Question: I'd like some seasoned veteran advice on how I can find my answer. I know I have too much of the logic in my view, and I'm repeating myself but I'm still trying to "learn by doing" and this is about where I'm at to just get it working and I would learn how to refactor from there of course.
I want to iterate over a logistics created and if the logistics_title (passed through by a form of either "X", "Y", or "Z") matches "X" then display X in a div otherwise don't display anything.
'''
<div class="container-fluid">
<div class="row-fluid">
<div class="span4 hero-unit">
<% @logistics.each do |logistic| %>
<% if logistic.logistic_title = "Practice" %><br>
<%= logistic.logistic_title %>
<%= logistic.user.full_name %>
<%= logistic.content %><br>
<%= link_to time_ago_in_words(logistic.created_at) + " ago", logistic %> |
<%= link_to "Edit", edit_logistic_path(logistic) %> |
<%= link_to "Remove", logistic, method: :delete, data: { confirm: "Remove? This action cannot be undone."} %>
<% else %>
<%= puts "" %>
<% end %>
<% end %>
</div>
<div class="span4 hero-unit">
<% @logistics.each do |logistic| %>
<% if logistic.logistic_title = "Game" %><br>
<%= logistic.logistic_title %>
<%= logistic.user.full_name %>
<%= logistic.content %><br>
<%= link_to time_ago_in_words(logistic.created_at) + " ago", logistic %> |
<%= link_to "Edit", edit_logistic_path(logistic) %> |
<%= link_to "Remove", logistic, method: :delete, data: { confirm: "Remove? This action cannot be undone."} %>
<% else %>
<%= puts "" %>
<% end %>
<% end %>
</div>
<div class="span4 hero-unit">
<% @logistics.each do |logistic| %>
<% if logistic.logistic_title = "Etc." %><br>
<%= logistic.logistic_title %>
<%= logistic.user.full_name %>
<%= logistic.content %><br>
<%= link_to time_ago_in_words(logistic.created_at) + " ago", logistic %> |
<%= link_to "Edit", edit_logistic_path(logistic) %> |
<%= link_to "Remove", logistic, method: :delete, data: { confirm: "Remove? This action cannot be undone."} %>
<% else %>
<%= puts "" %>
<% end %>
<% end %>
</div>
'''
I know I'll need to write some helper stuff but a point in the right direction helps.
Please be gentle, this is how I learn.
Thanks for taking a look and for your attention.
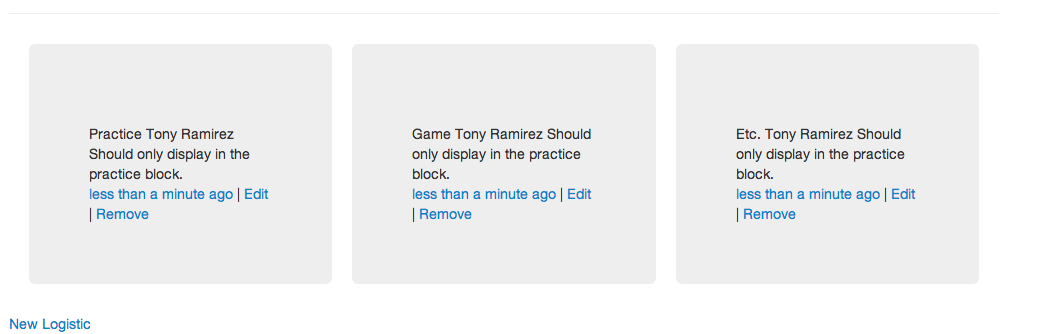
Answer: You're right in that there's a lot of duplicated code and logic in your view. If I were going to do this myself, I'd probably change the controller so that your @logistics instance variable is split up into three instance variables, based on the title:
'''
@practice = @game = @etc = []
@logistics.each do |logistic|
if logistic.title == 'Practice'
@practice << logistic
elsif logistic.title == 'Game'
@game << logistic
elsif logistic.title == 'Etc.'
@etc << logistic
end
end
'''
Regarding helpers, I think the link_to and logistic_edit_path helpers will generally be created for your helper if you're writing a standard Rails App and your Controller names matches the Model, so you shouldn't need to add those yourself.
Be careful not to use single equals (=) when you mean the equality operator. I think your code probably should look like this:
'''
<div class="container-fluid">
<div class="row-fluid">
<div class="span4 hero-unit">
<% @logistics.each do |logistic| %>
<% if logistic.logistic_title == "Practice" %>
<br>
<%= logistic.logistic_title %>
<%= logistic.user.full_name %>
<%= logistic.content %><br>
<%= link_to time_ago_in_words(logistic.created_at) + " ago", logistic %> |
<%= link_to "Edit", edit_logistic_path(logistic) %> |
<%= link_to "Remove", logistic, method: :delete, data: { confirm: "Remove? This action cannot be undone."} %>
<% else %>
<%= puts "" %>
<% end %>
<% end %>
</div>
<div class="span4 hero-unit">
<% @logistics.each do |logistic| %>
<% if logistic.logistic_title == "Game" %><br>
<%= logistic.logistic_title %>
<%= logistic.user.full_name %>
<%= logistic.content %><br>
<%= link_to time_ago_in_words(logistic.created_at) + " ago", logistic %> |
<%= link_to "Edit", edit_logistic_path(logistic) %> |
<%= link_to "Remove", logistic, method: :delete, data: { confirm: "Remove? This action cannot be undone."} %>
<% else %>
<%= puts "" %>
<% end %>
<% end %>
</div>
<div class="span4 hero-unit">
<% @logistics.each do |logistic| %>
<% if logistic.logistic_title == "Etc." %><br>
<%= logistic.logistic_title %>
<%= logistic.user.full_name %>
<%= logistic.content %><br>
<%= link_to time_ago_in_words(logistic.created_at) + " ago", logistic %> |
<%= link_to "Edit", edit_logistic_path(logistic) %> |
<%= link_to "Remove", logistic, method: :delete, data: { confirm: "Remove? This action cannot be undone."} %>
<% else %>
<%= puts "" %>
<% end %>
<% end %>
</div>
'''